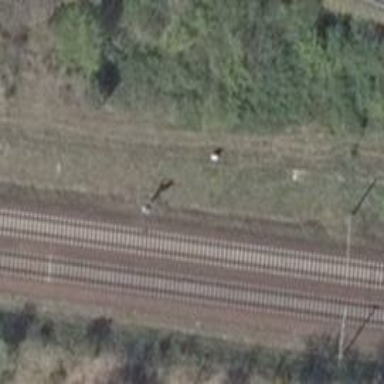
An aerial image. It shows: Railway signal.